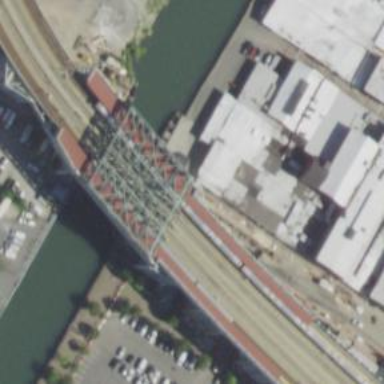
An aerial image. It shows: Movable bridge over footway.